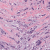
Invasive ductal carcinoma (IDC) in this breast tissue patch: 1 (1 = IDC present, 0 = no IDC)